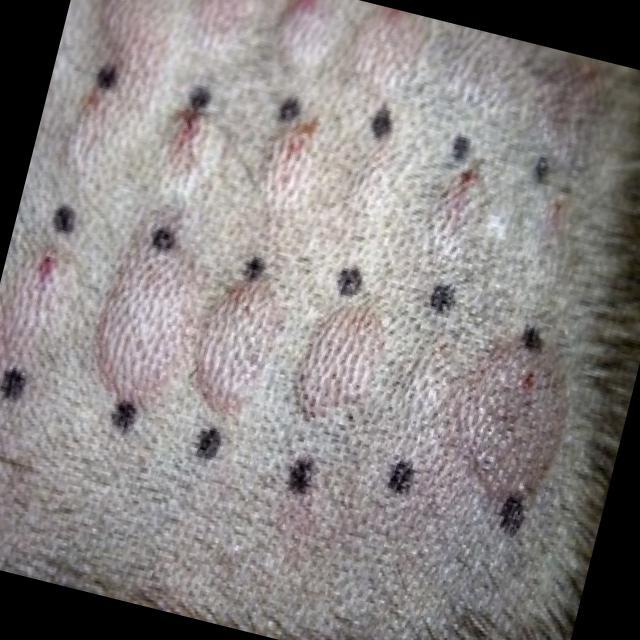
Canine hypersensitivity reaction — allergic skin response with urticaria, erythema, pruritus, and angioedema. May be food, environmental, or flea allergy related.